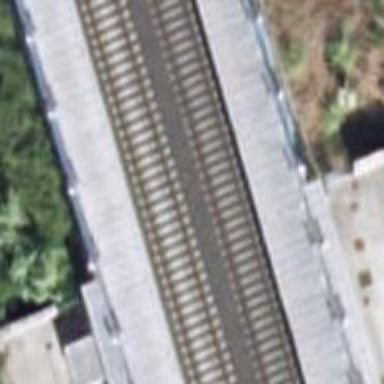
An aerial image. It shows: Railway halt.